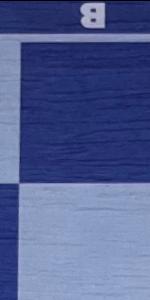
Label: Empty